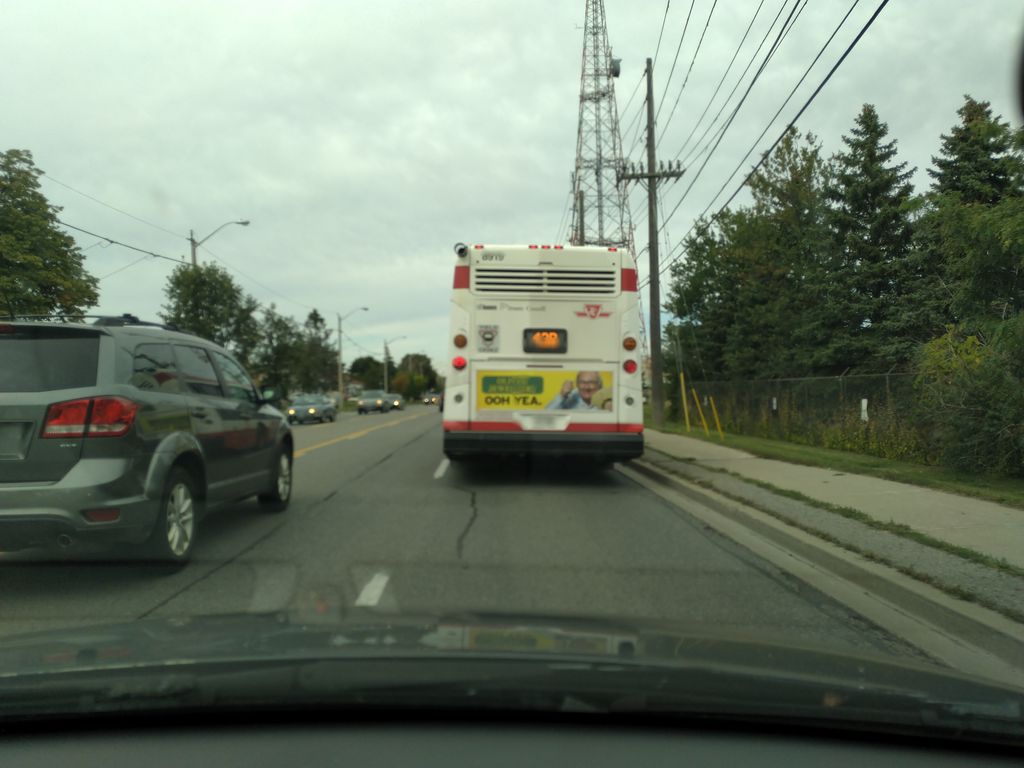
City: toronto